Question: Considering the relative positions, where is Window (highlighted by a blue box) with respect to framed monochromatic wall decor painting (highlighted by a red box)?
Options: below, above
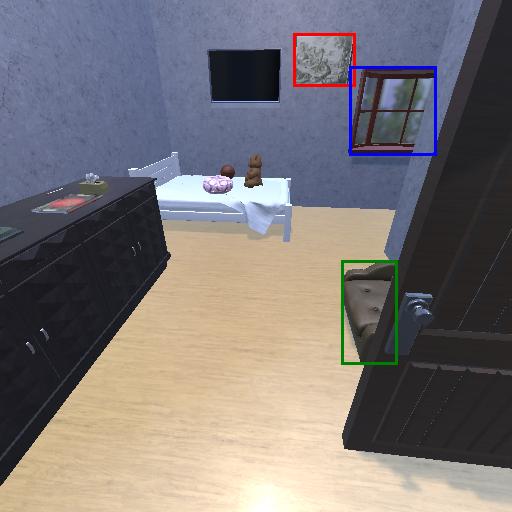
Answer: below